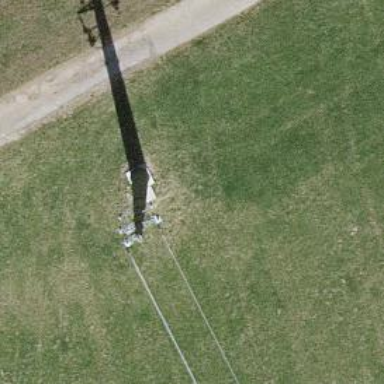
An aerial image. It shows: Lattice structure tower.